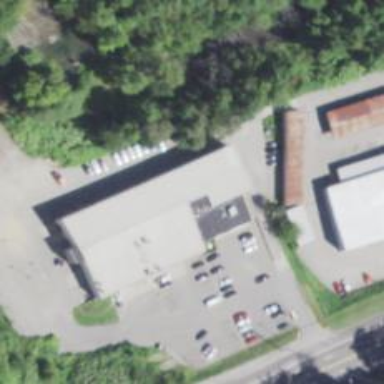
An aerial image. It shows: Car rental service.